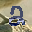
Label: 2